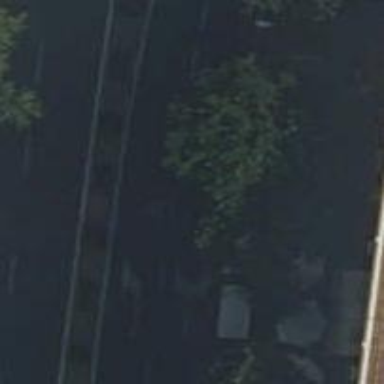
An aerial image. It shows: Taxi stand.